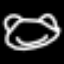
Label: frog